Field crop: maize
Growth stage: 1
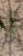
Species: salsola